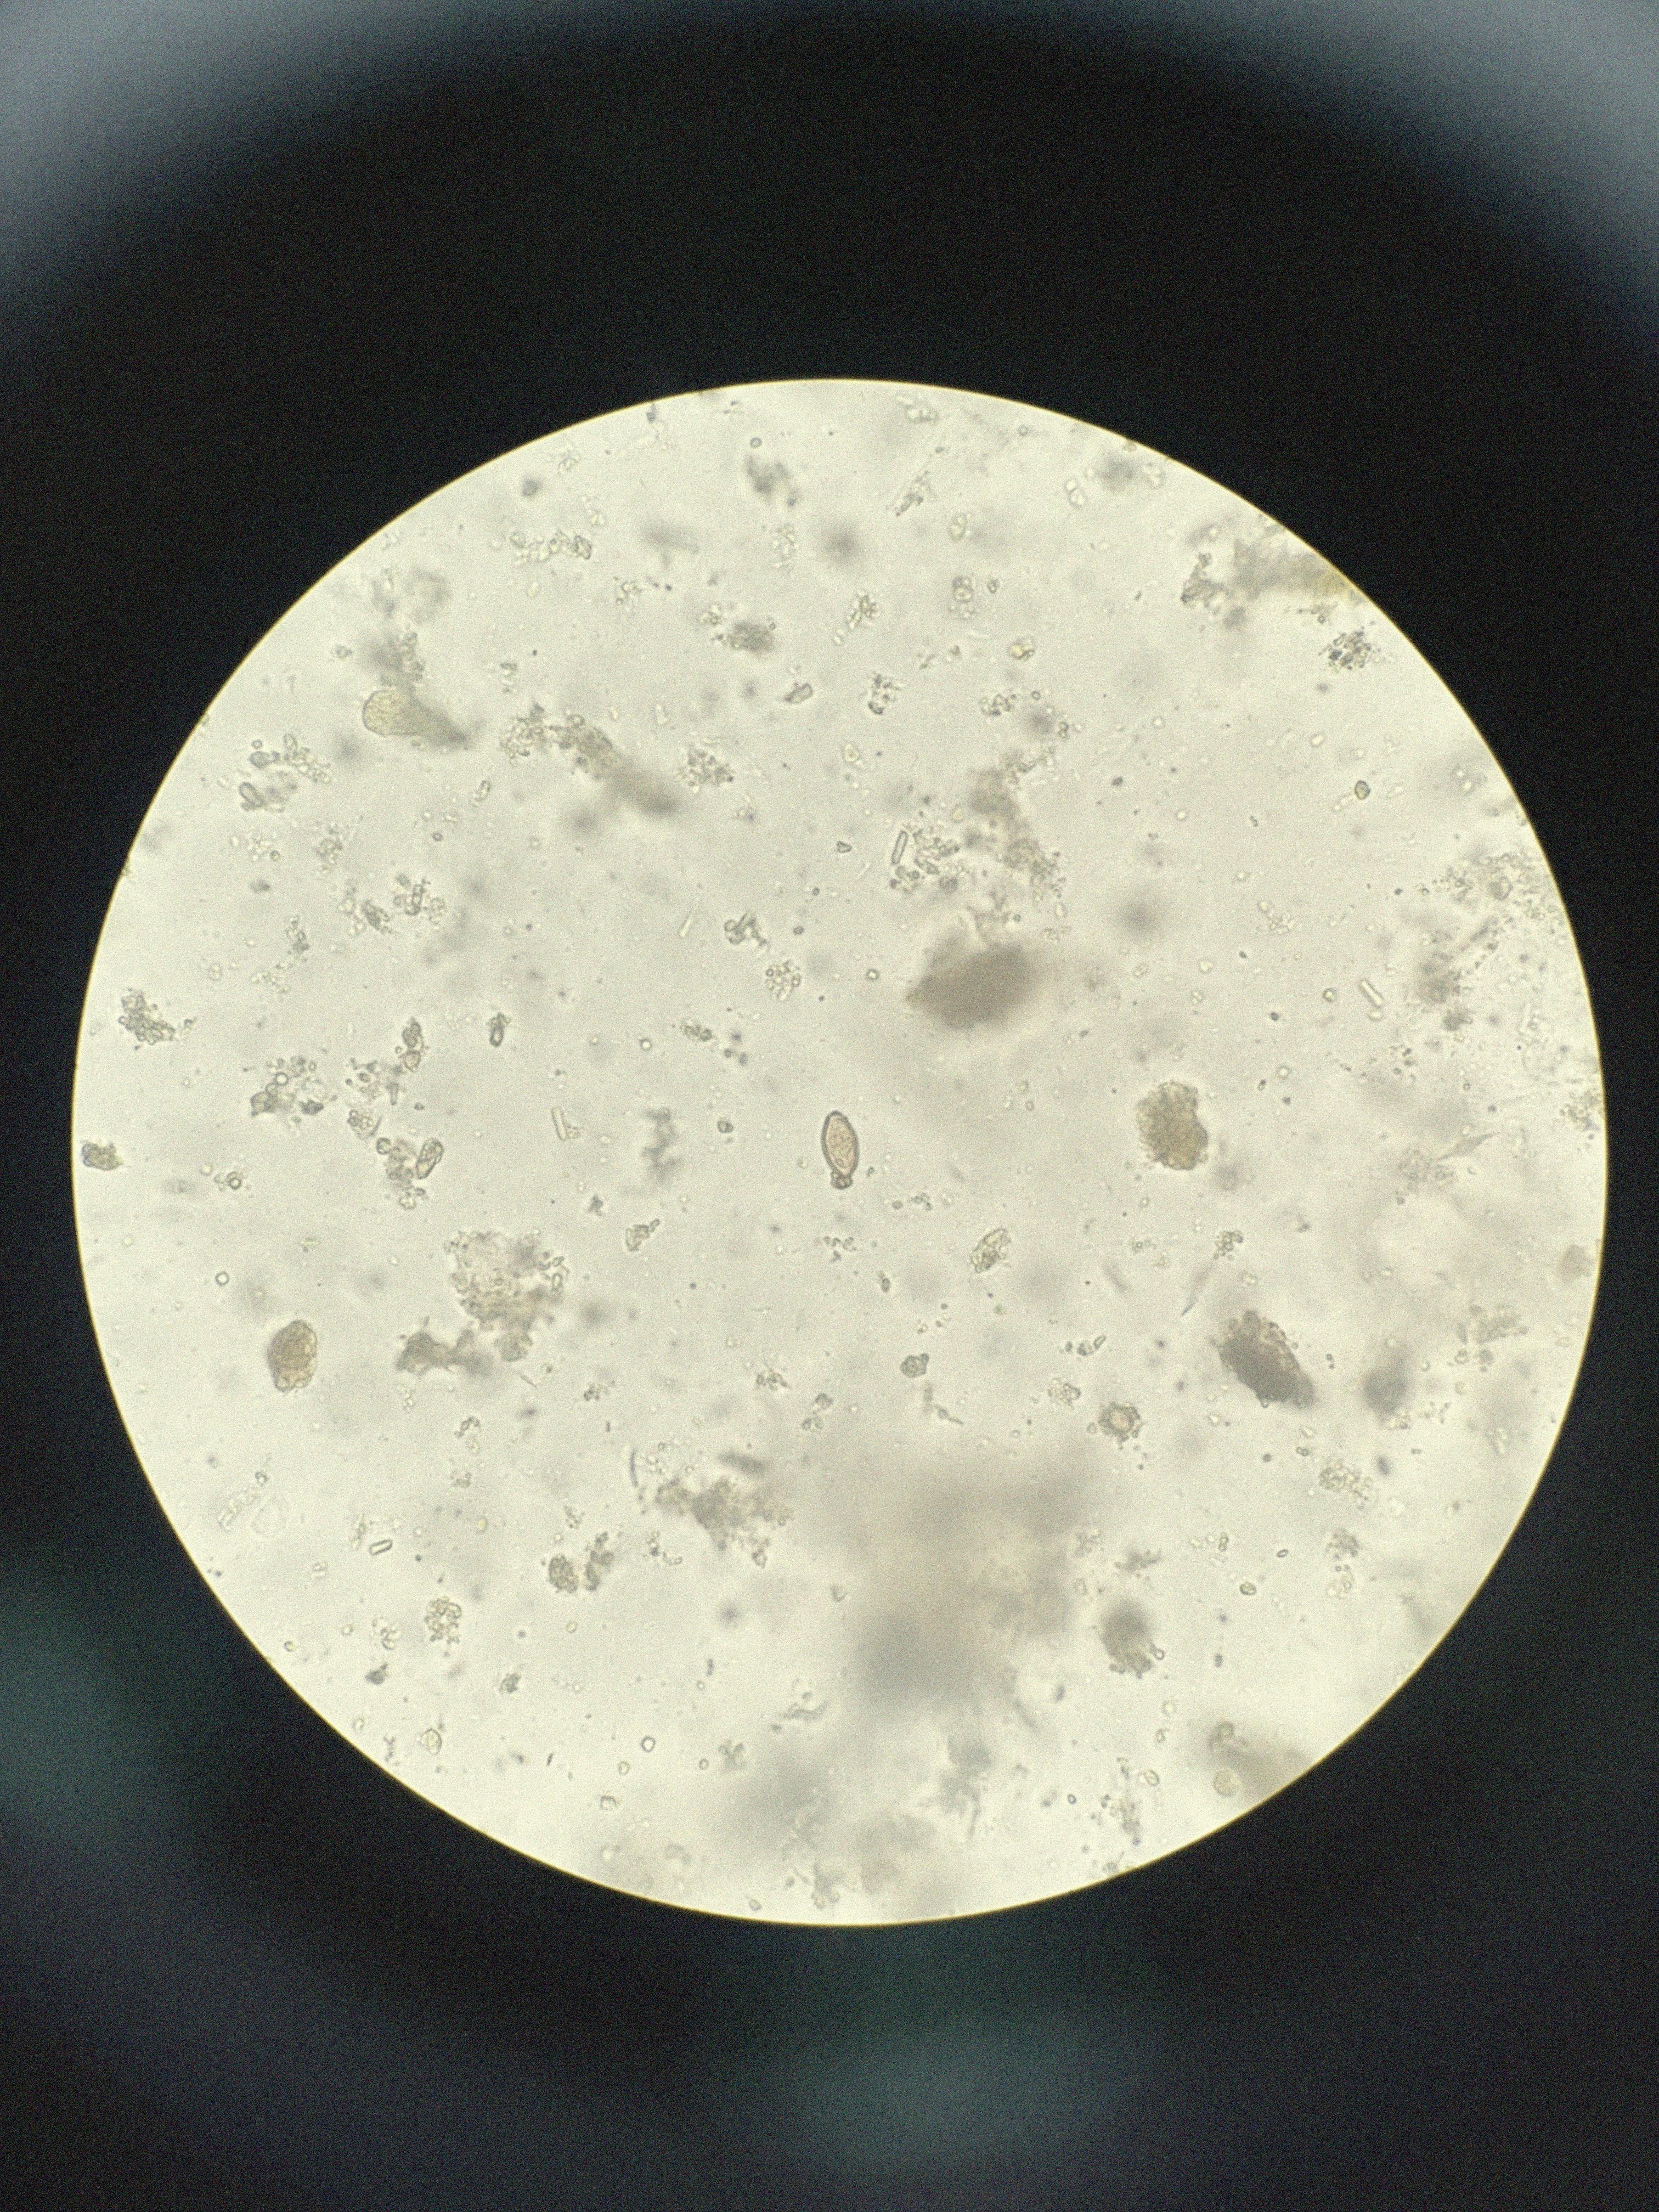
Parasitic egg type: Opisthorchis viverrine